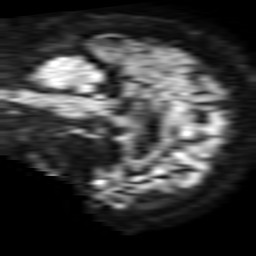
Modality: TRACE
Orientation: sagittal
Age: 69
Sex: male
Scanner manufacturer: philips
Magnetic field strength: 1.5 T
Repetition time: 3.537 s
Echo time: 0.06922 s